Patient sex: F
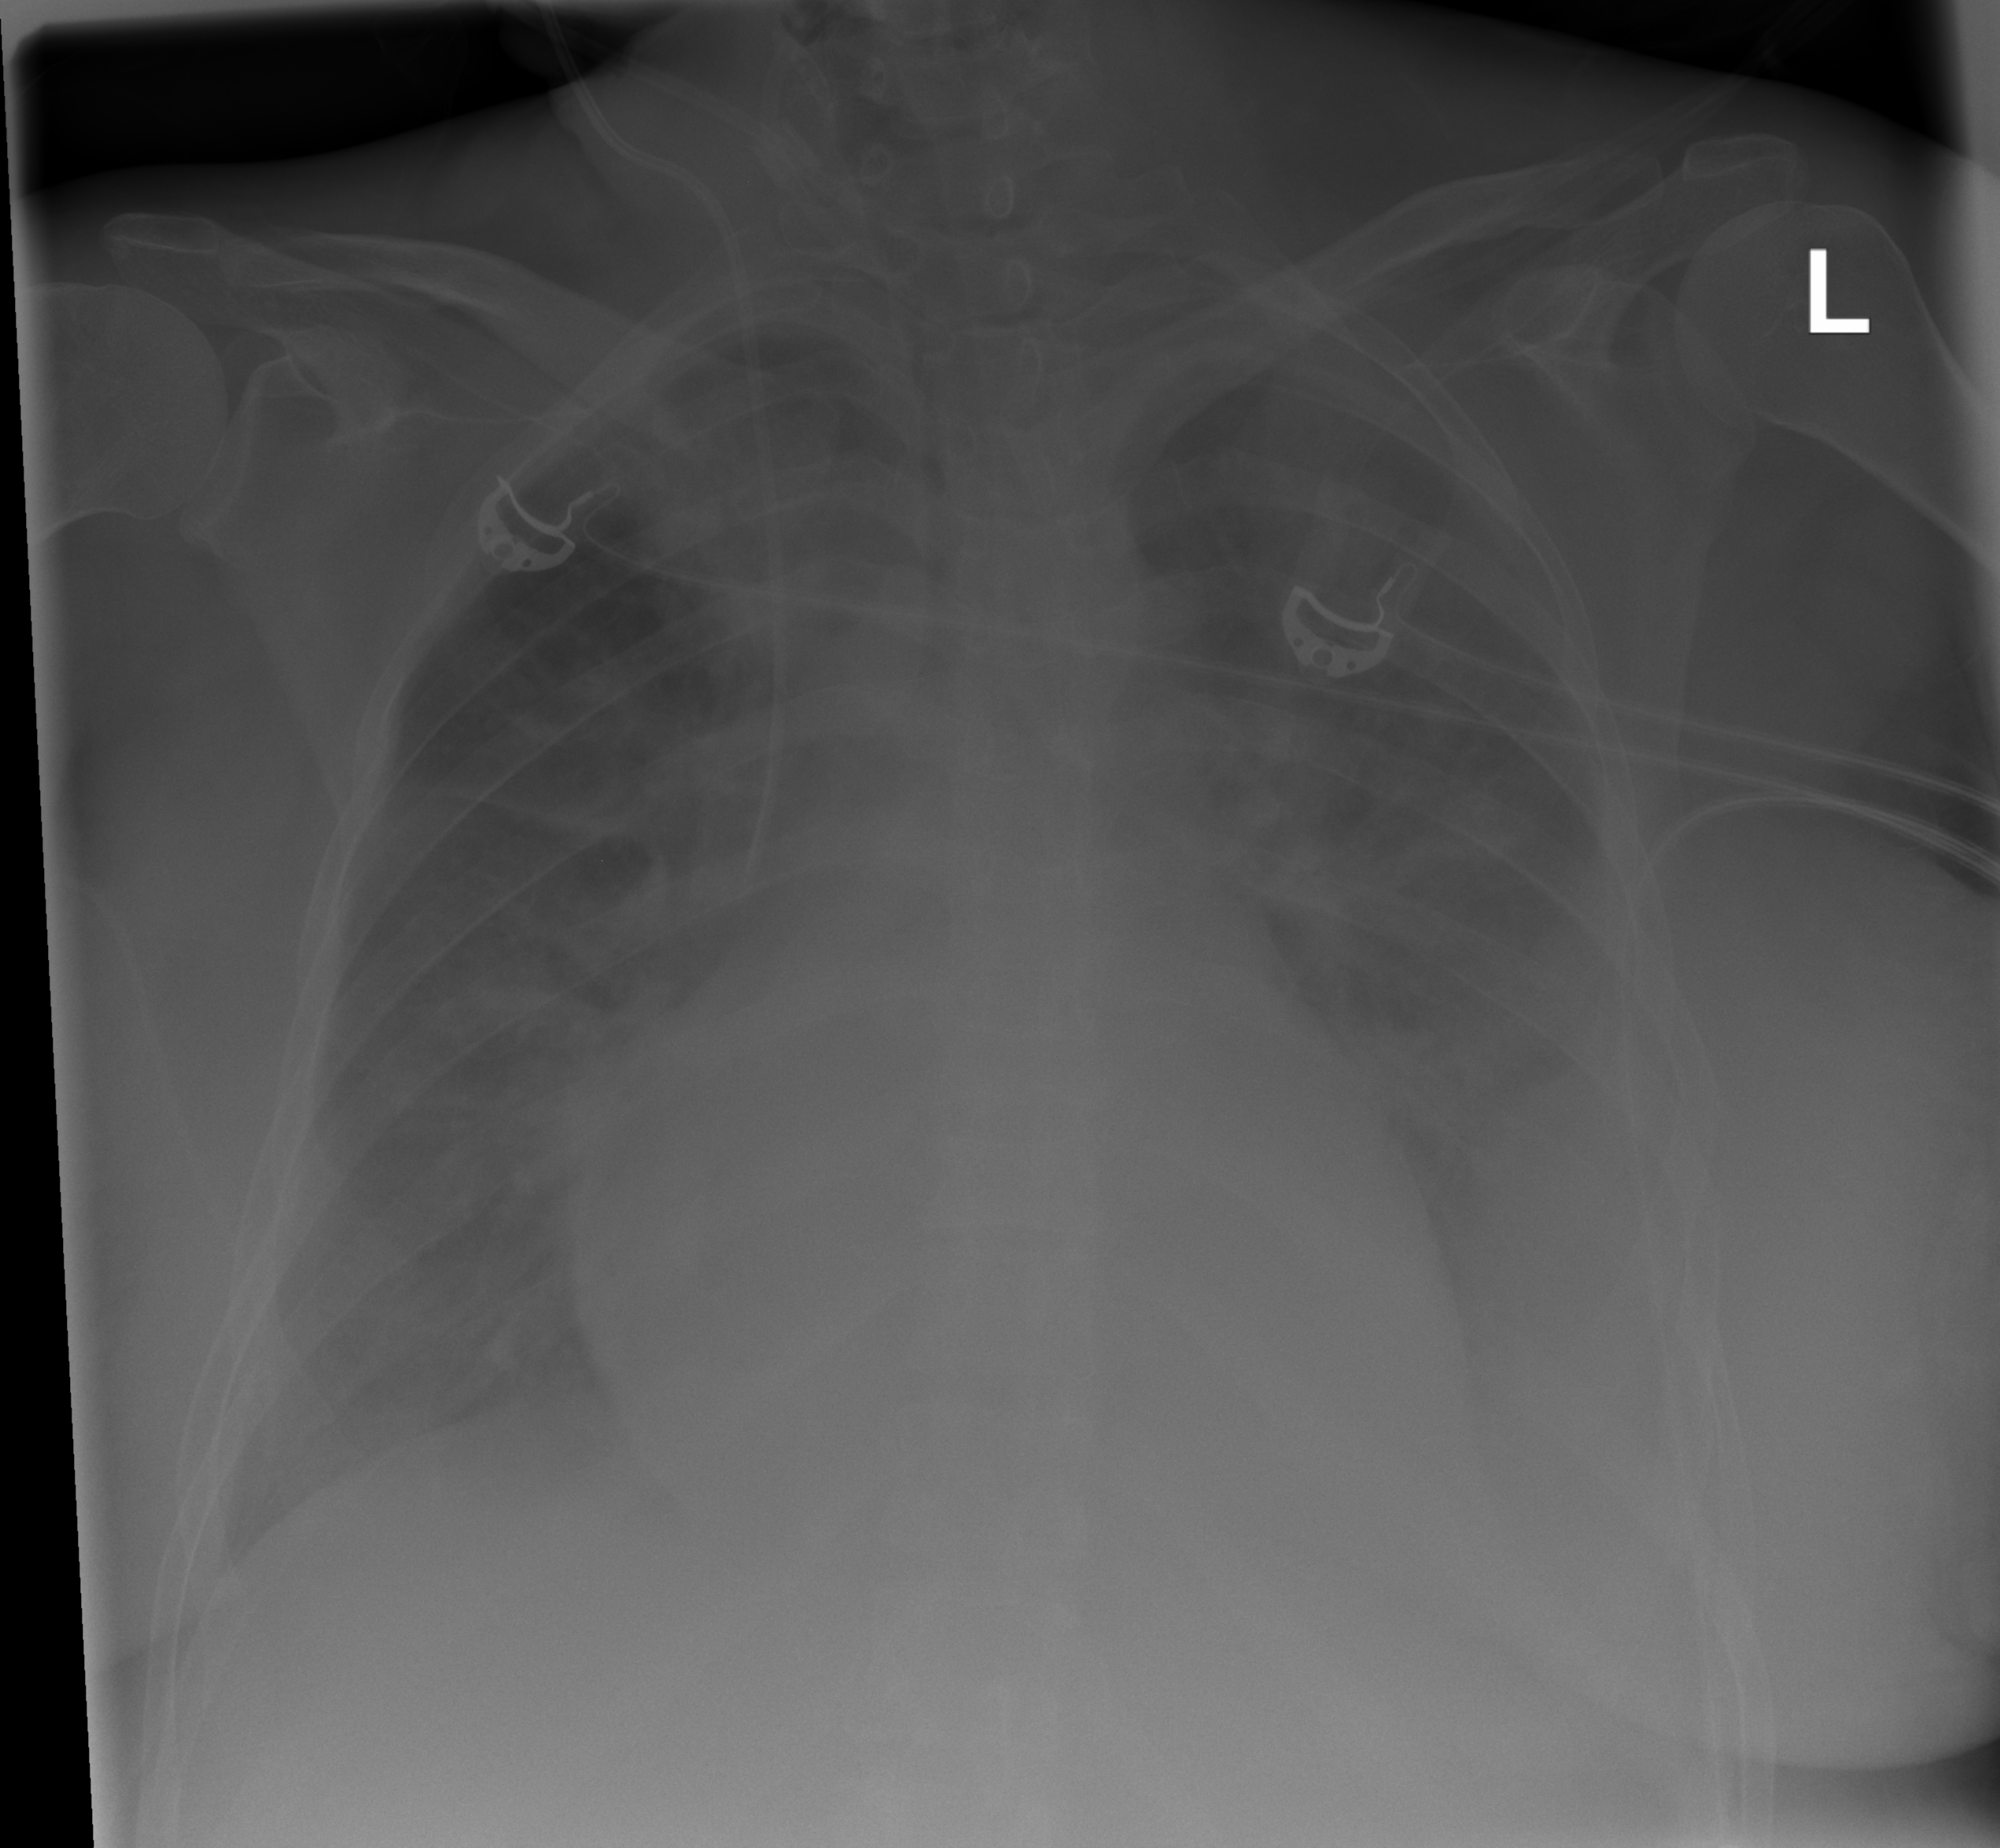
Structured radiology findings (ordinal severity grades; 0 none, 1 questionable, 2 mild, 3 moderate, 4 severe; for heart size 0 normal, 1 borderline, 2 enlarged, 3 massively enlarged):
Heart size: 2
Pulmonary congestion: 2
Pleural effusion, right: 2
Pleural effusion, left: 3
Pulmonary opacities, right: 1
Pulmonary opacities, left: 1
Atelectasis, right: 0
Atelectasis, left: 2